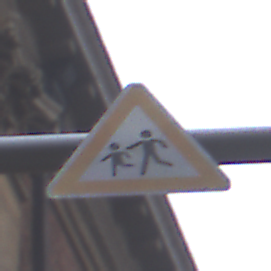
Verkehrszeichen: KinderRechts
Umgebung: Outdoor, Urban
Tageszeit: Midday
Wetter: Overcast
Licht: Natural
Jahreszeit: NotSpecified
Kontrast: LowContrast